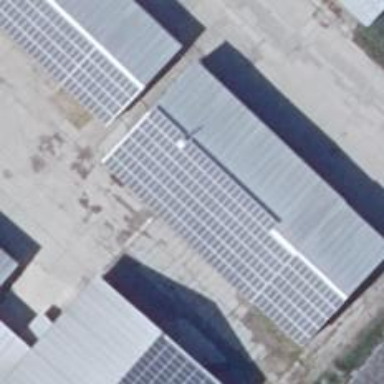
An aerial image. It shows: Solar photovoltaic panel generator producing electricity as small installation.